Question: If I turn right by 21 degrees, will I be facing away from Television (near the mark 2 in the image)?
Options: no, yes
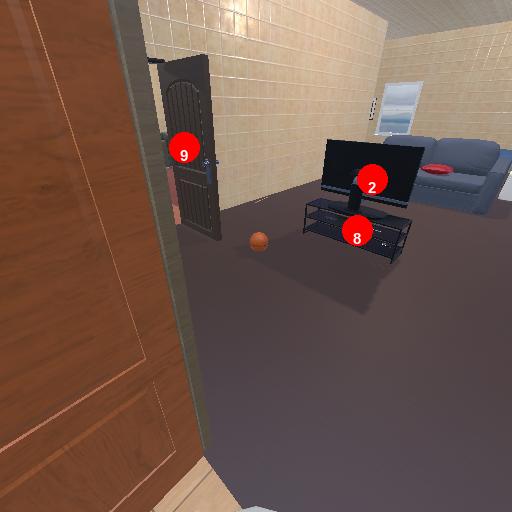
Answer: no